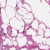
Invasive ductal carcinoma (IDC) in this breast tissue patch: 0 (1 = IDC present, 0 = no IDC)